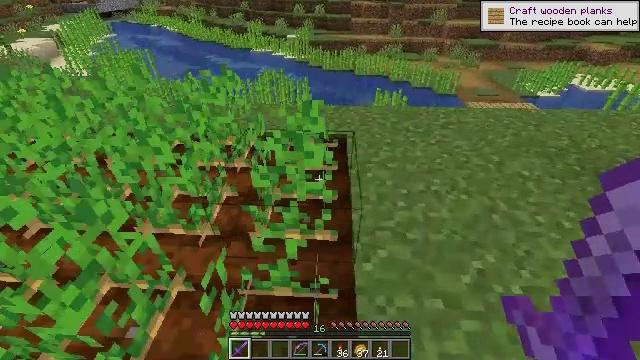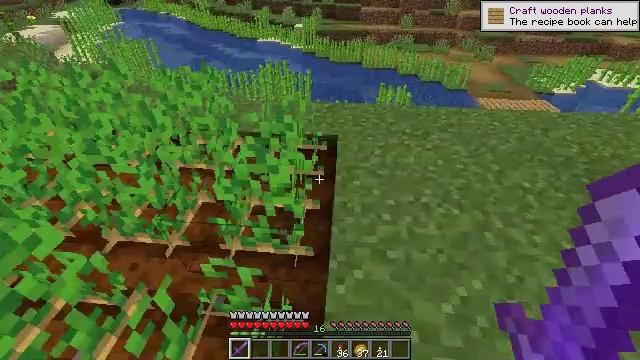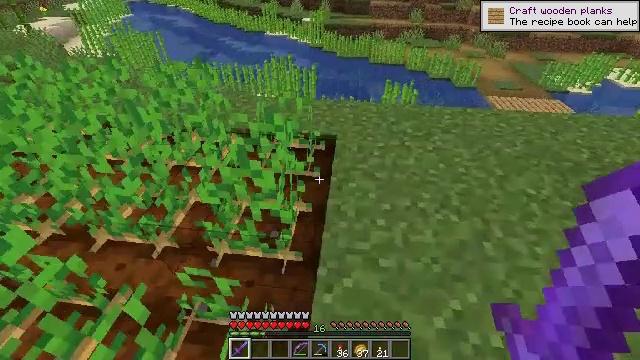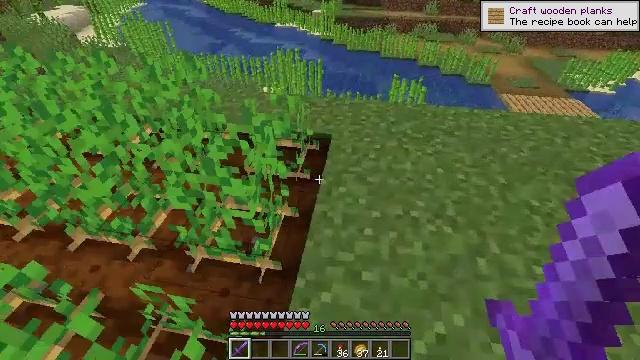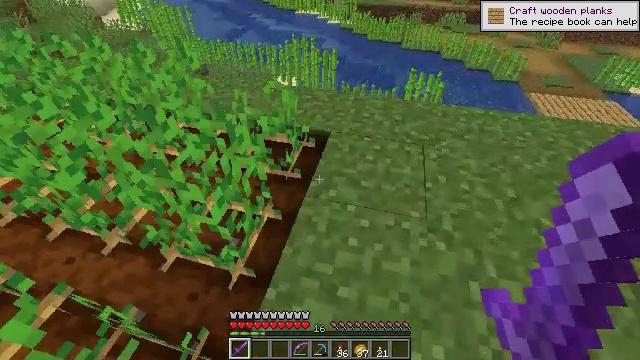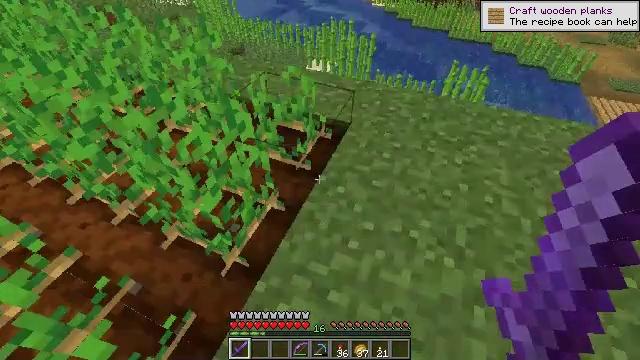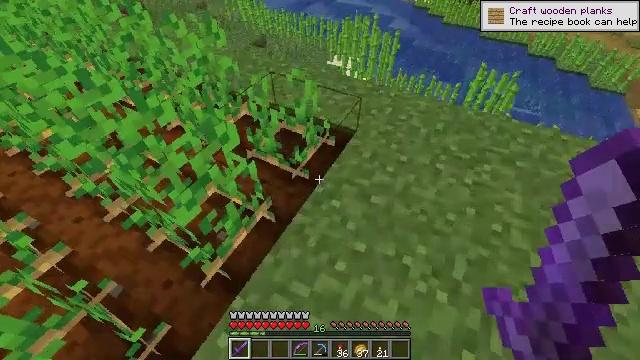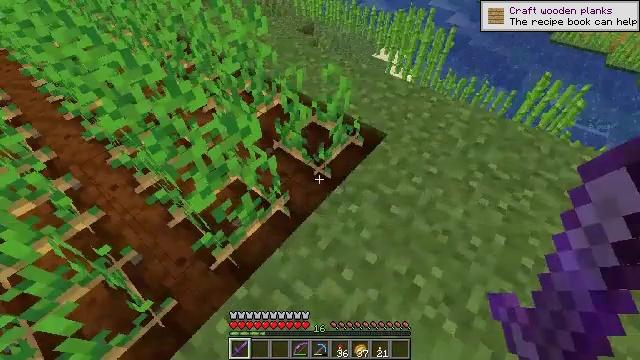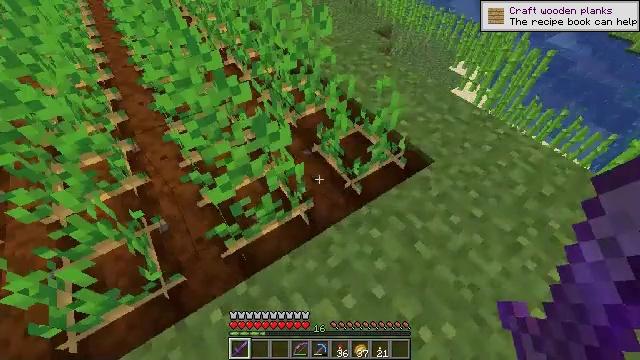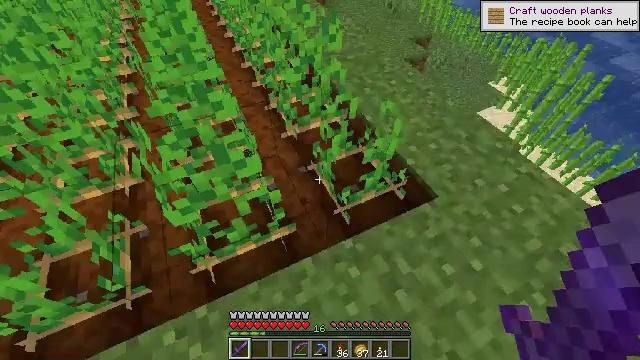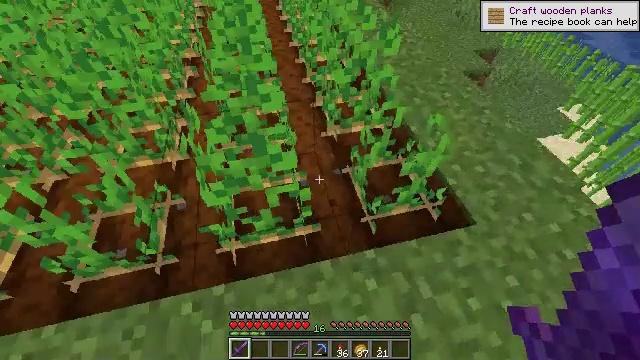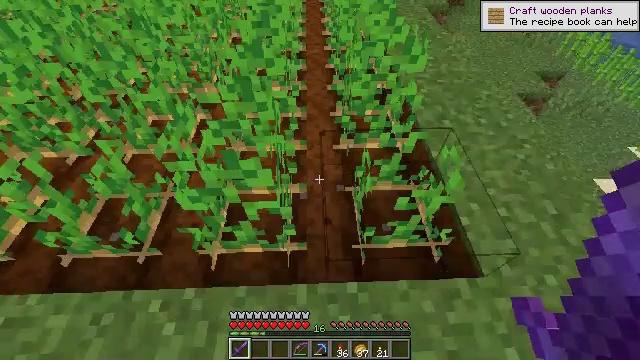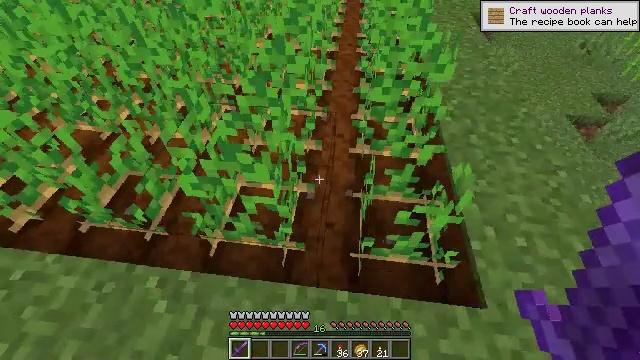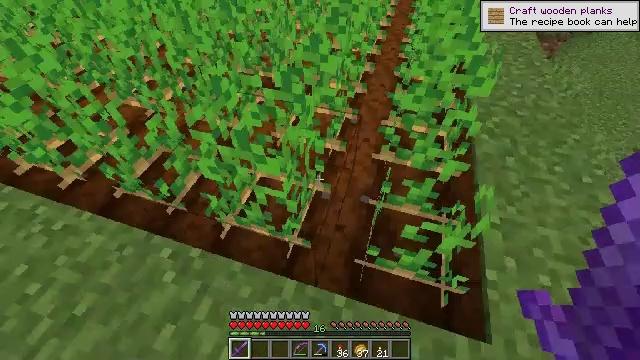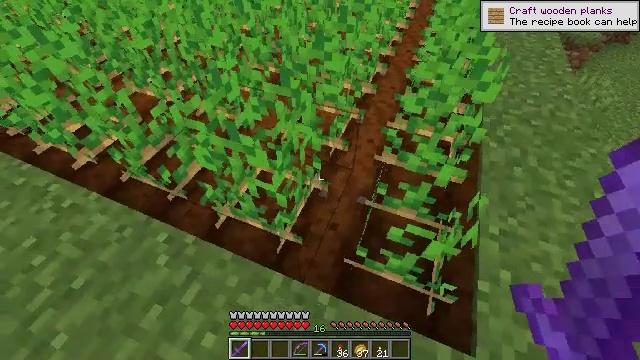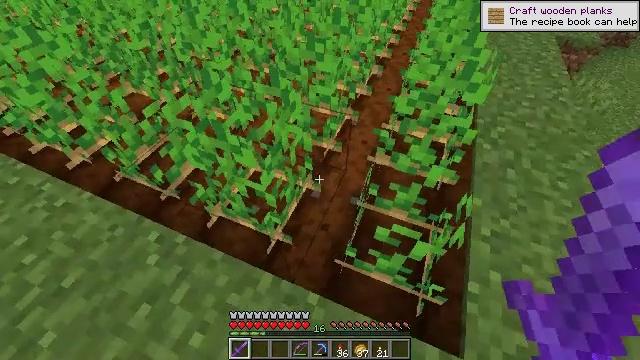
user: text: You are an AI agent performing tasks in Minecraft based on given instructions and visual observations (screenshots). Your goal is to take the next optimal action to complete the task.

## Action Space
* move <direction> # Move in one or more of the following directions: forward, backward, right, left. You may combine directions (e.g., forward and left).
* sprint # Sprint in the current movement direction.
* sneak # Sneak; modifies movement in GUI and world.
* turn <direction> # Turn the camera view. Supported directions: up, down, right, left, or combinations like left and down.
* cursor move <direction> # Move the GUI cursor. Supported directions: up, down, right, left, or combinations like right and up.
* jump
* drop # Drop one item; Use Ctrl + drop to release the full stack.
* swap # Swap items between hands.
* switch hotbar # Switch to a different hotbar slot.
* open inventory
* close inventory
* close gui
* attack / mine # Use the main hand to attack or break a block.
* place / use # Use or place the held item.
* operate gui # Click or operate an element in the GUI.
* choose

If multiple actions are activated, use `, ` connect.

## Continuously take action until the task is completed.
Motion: motion action
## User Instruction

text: Gather potatoes by left-clicking.
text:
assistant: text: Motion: move forward and move right, turn left and down
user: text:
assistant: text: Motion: move forward and move right, turn left and down
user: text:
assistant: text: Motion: move forward and move right, turn left and down
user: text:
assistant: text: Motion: move forward and move right, turn left and down
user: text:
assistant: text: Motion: move forward and move right, turn left and down
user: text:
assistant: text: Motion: move forward and move right, turn left and down
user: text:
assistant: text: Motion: move forward and move right, turn left and down
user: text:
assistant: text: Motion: move forward and move right, turn left
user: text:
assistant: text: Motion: move forward and move right, turn left
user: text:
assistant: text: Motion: move forward and move right, turn left
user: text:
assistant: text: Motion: move forward and move right, turn left
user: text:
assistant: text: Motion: move right, turn left
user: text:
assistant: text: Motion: turn left
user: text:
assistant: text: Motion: turn left
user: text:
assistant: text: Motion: no_op
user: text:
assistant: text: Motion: turn left
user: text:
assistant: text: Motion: turn left and up
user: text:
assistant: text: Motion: turn left
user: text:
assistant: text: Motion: no_op
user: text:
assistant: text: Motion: no_op
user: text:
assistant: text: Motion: no_op
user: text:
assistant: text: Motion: turn down
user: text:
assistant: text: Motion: no_op
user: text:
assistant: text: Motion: turn left
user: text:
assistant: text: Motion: move left, turn left
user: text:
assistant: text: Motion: move left
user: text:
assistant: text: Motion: move left
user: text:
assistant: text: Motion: move left
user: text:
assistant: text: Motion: move left, turn right
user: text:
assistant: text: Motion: turn right